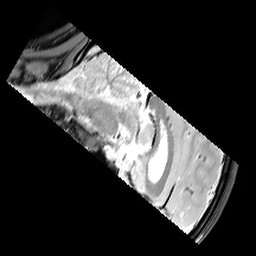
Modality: PDw
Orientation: sagittal
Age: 21
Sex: female
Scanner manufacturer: siemens
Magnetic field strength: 3 T
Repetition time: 6.49 s
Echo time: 0.016 s